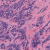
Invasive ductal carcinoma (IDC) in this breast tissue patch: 1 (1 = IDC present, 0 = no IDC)